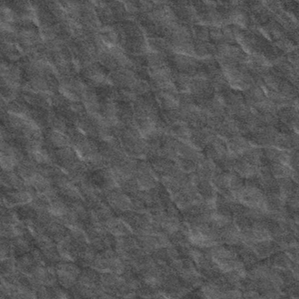
Label: frost